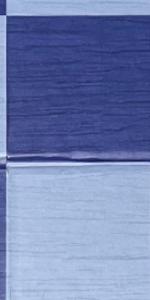
Label: Empty